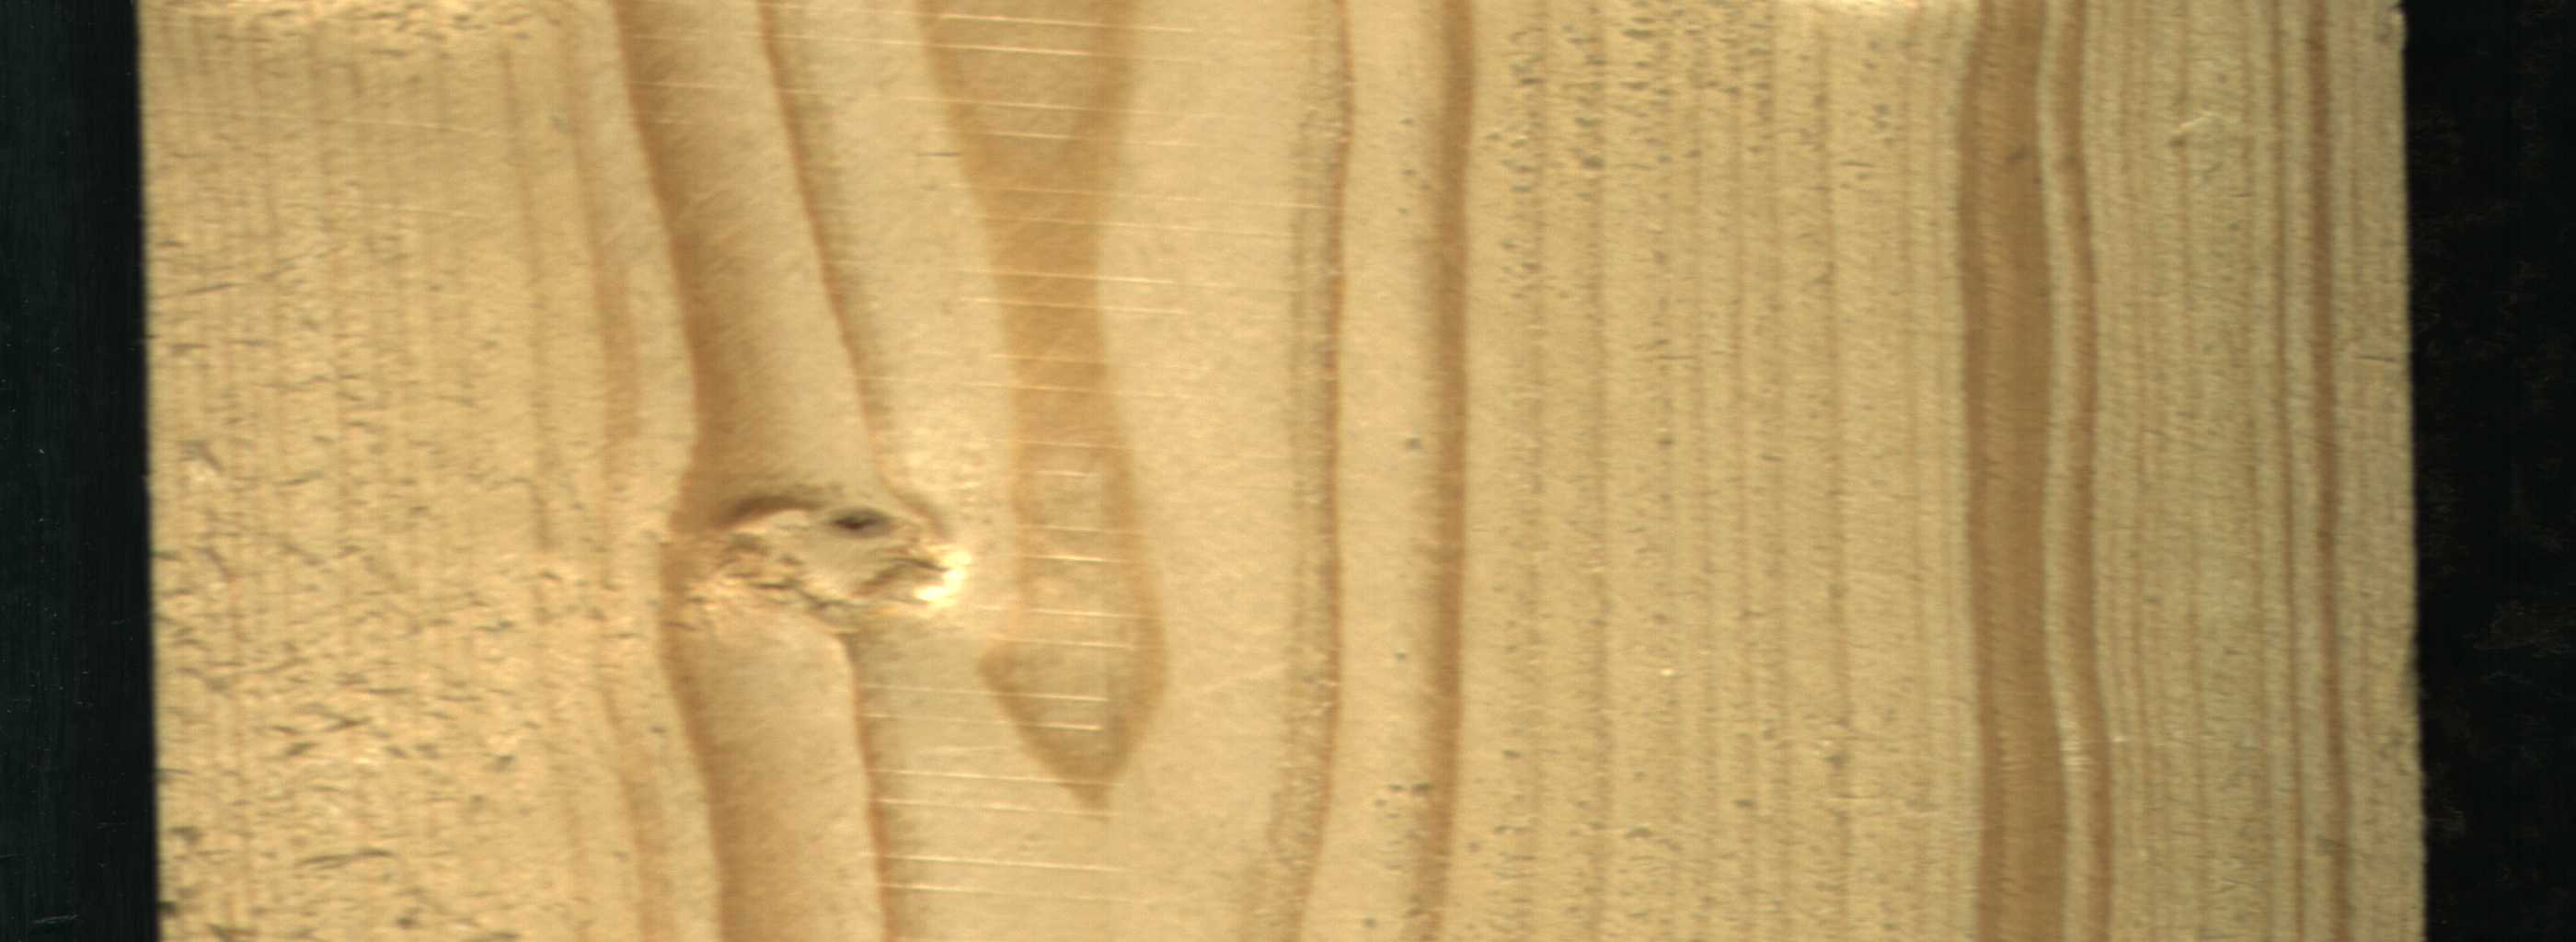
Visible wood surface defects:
Quartzity
Live_Knot